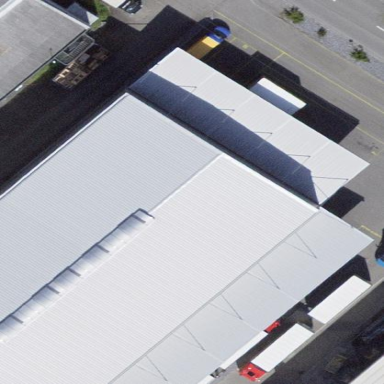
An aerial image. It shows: View of roof of building.